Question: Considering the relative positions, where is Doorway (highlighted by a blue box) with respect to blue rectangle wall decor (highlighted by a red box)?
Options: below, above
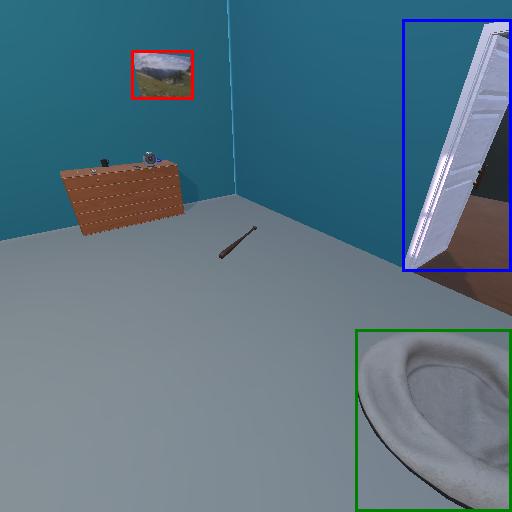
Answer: below